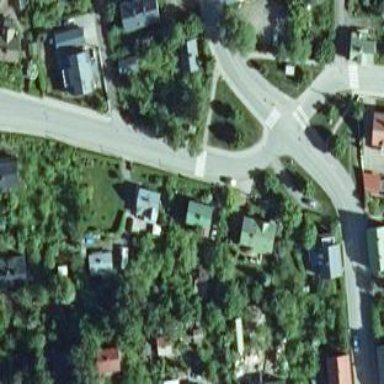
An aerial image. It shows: Footway crossing with marked asphalt surface.